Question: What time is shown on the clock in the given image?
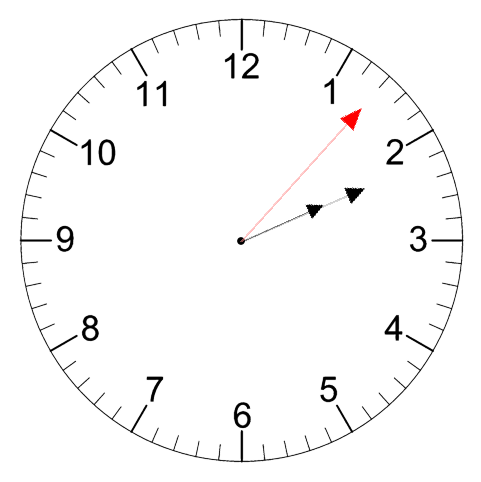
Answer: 02:11:07